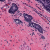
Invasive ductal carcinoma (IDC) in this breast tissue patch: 0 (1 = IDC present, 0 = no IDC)